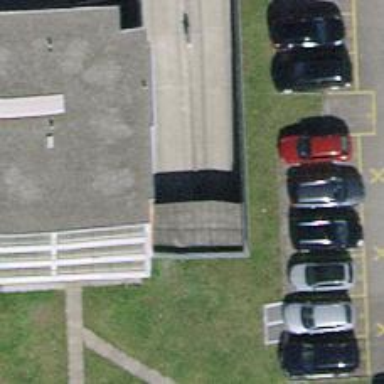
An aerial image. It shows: Parking area.